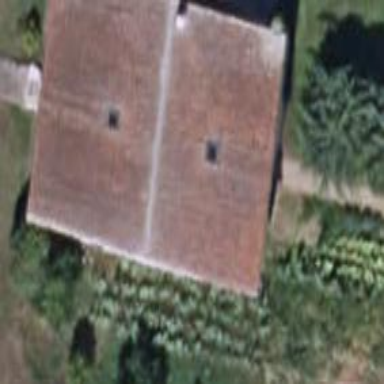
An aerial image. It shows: Simple house.